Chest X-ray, PA view. Patient: 44 years old, sex F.
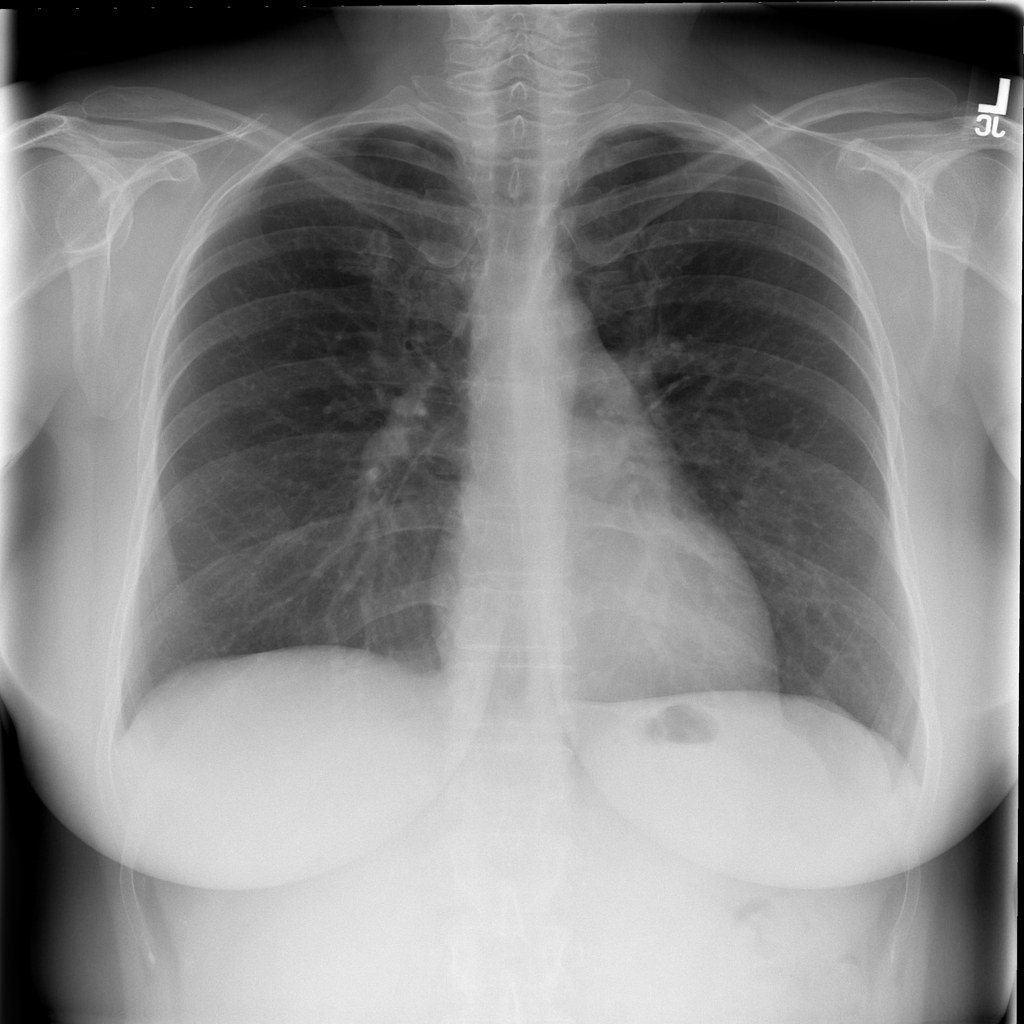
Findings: No Finding